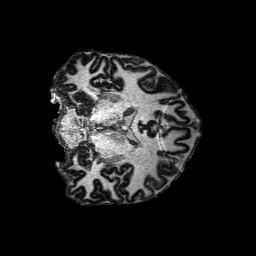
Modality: MP2RAGE
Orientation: coronal